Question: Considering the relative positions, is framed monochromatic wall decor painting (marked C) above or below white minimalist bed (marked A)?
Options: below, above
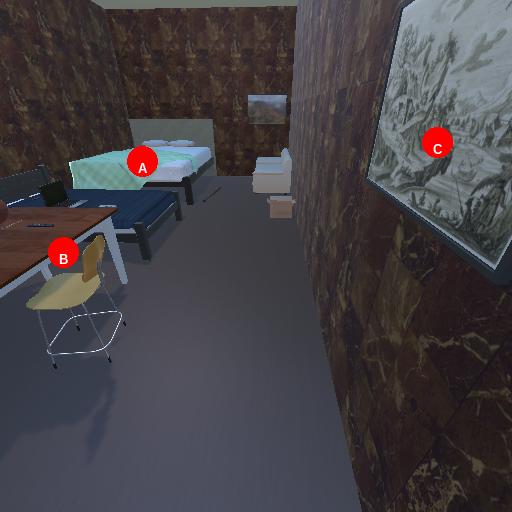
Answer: below